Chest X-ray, AP view. Patient: 66 years old, sex M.
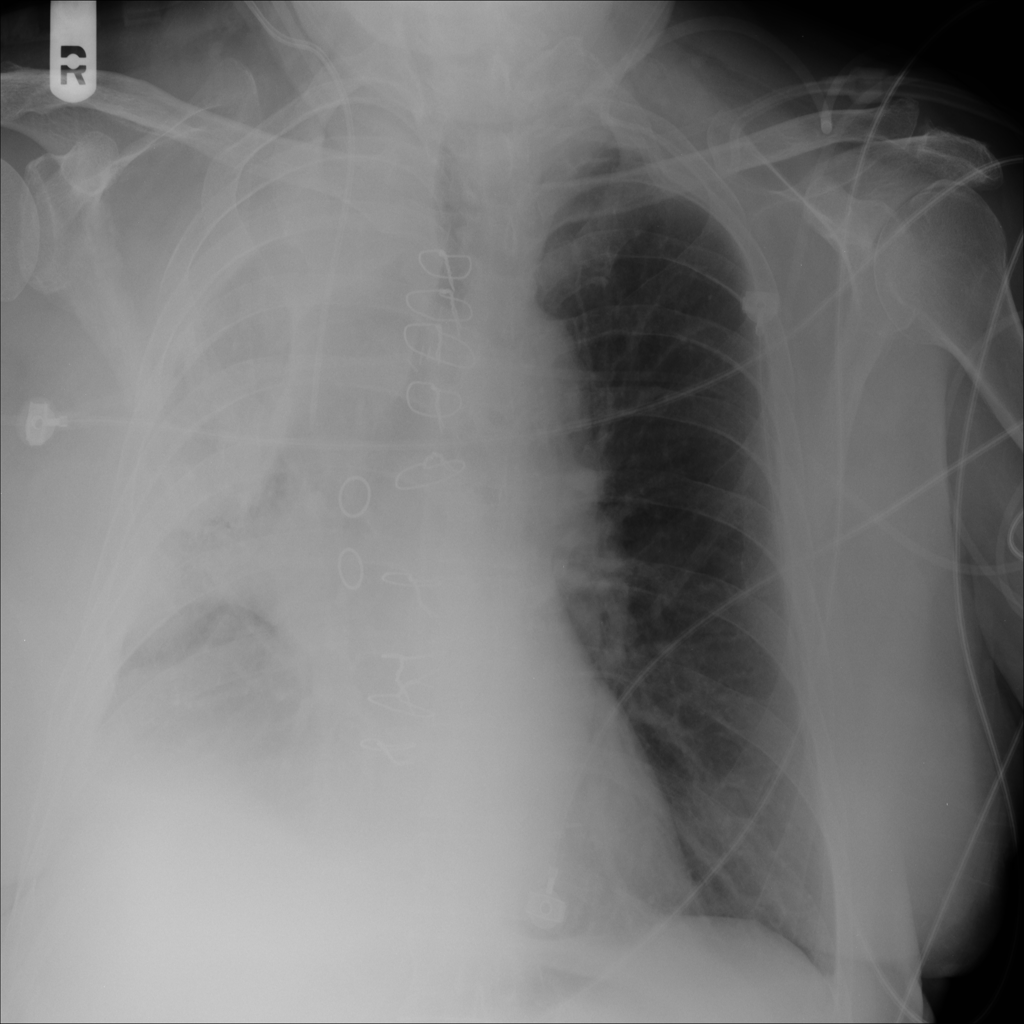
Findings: Mass